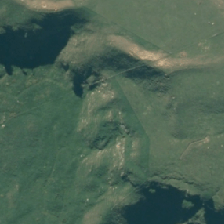
Land cover: indigenous_forest